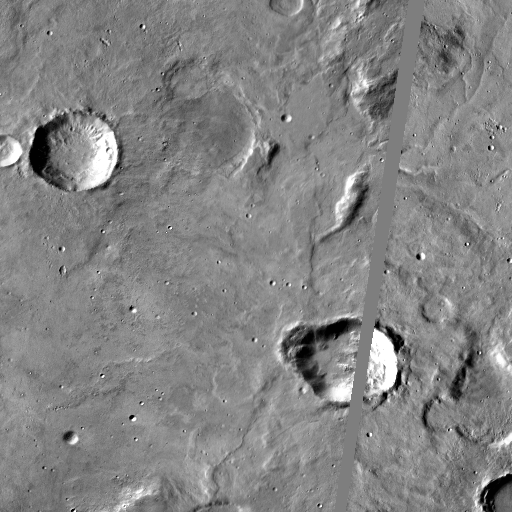
Crater classes present: Background, Other, Buried, Secondary